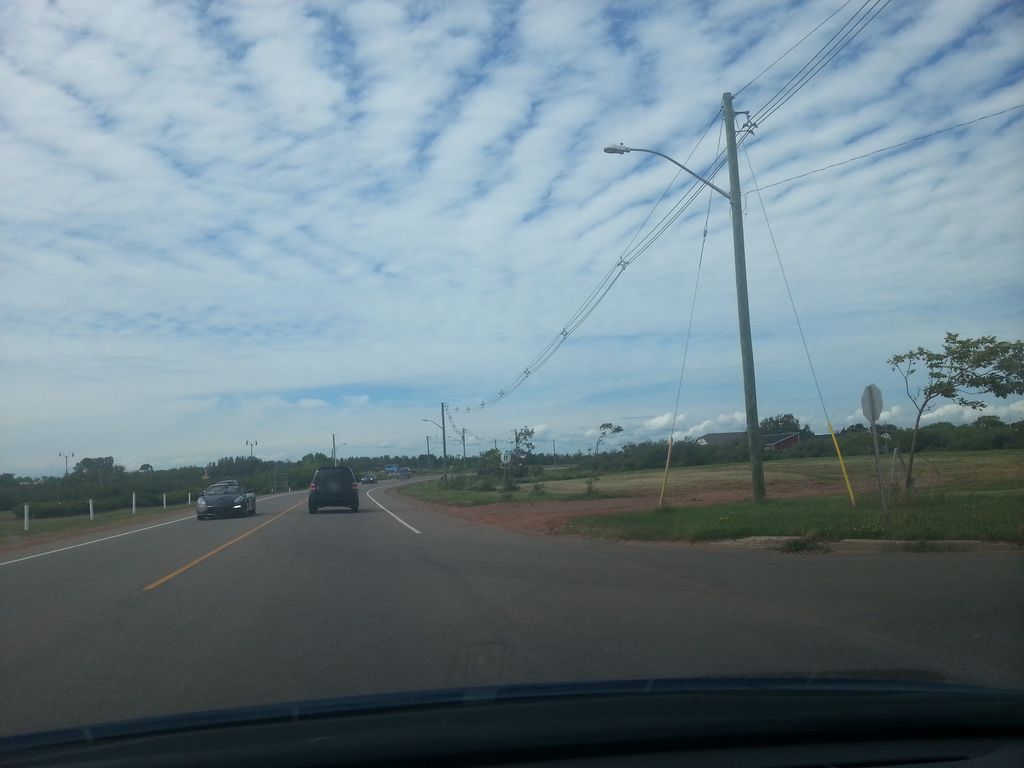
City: charlottetown